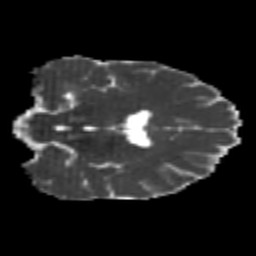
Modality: MD
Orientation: coronal
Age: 20
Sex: male
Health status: healthy
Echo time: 0.074 s